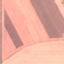
Land use / land cover: AnnualCrop